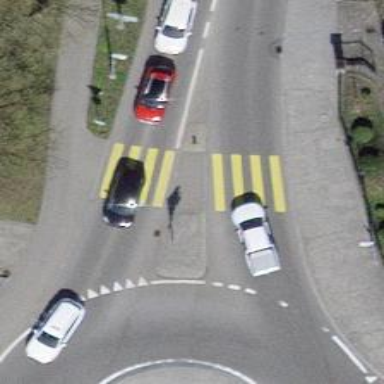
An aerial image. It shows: Footway with zebra crossing.